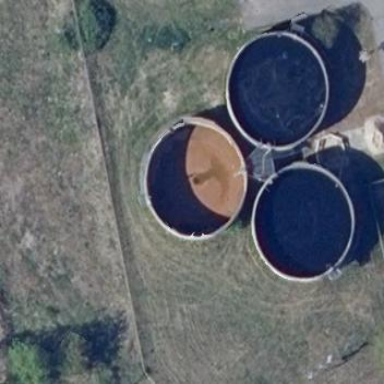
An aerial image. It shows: Storage tank created as man-made structure.